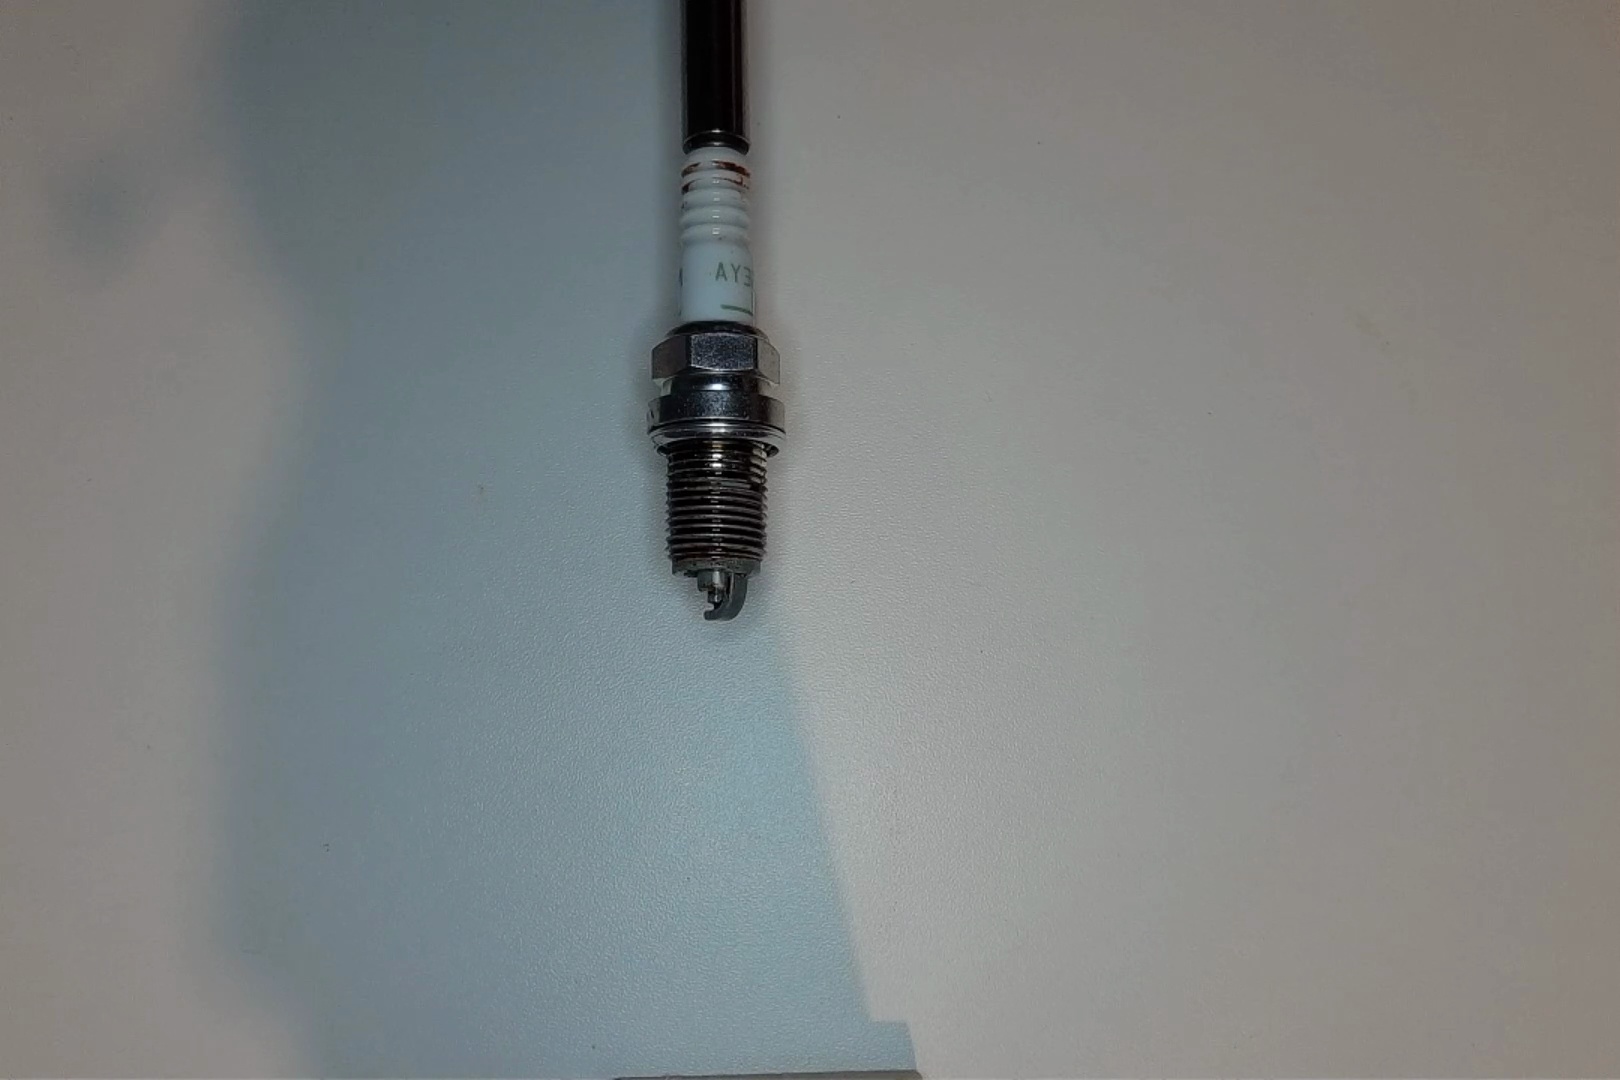
Label: anomaly